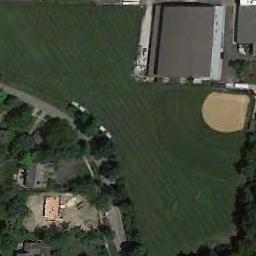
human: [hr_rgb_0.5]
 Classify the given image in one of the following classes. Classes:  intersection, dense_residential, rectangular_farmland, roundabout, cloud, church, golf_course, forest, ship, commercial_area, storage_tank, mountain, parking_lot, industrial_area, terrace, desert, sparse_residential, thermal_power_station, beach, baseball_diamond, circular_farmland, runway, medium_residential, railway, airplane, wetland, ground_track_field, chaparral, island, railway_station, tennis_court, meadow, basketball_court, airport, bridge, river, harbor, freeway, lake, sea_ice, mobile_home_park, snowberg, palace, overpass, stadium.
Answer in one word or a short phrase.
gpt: baseball_diamond